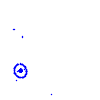
Particle: electron